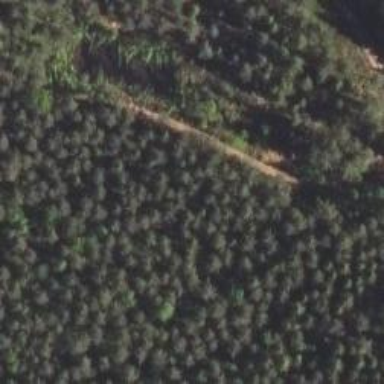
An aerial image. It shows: Grade 4 track road with excellent trail visibility.